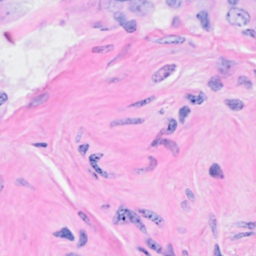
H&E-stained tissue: Breast